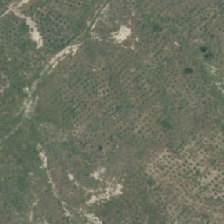
Land cover: manuka_kanuka